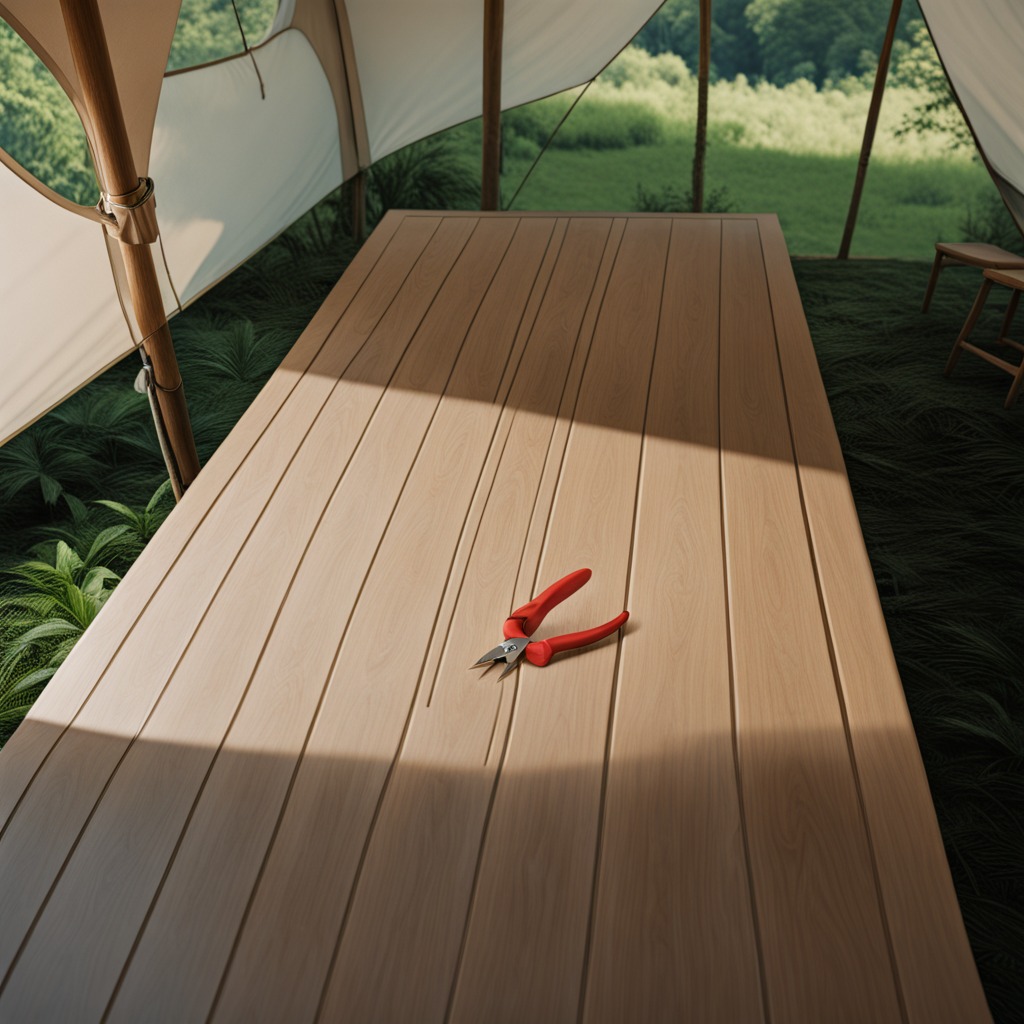
A plier is lying on a wooden table inside a jungle field workshop tent.